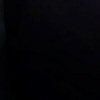
Label: space